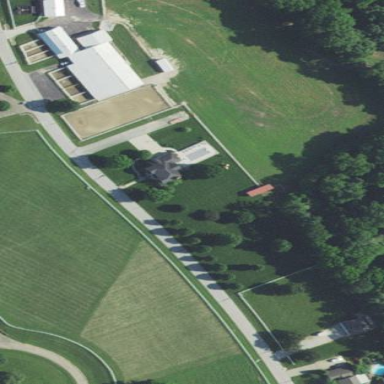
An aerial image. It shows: Equestrian pitch for leisure land sports.